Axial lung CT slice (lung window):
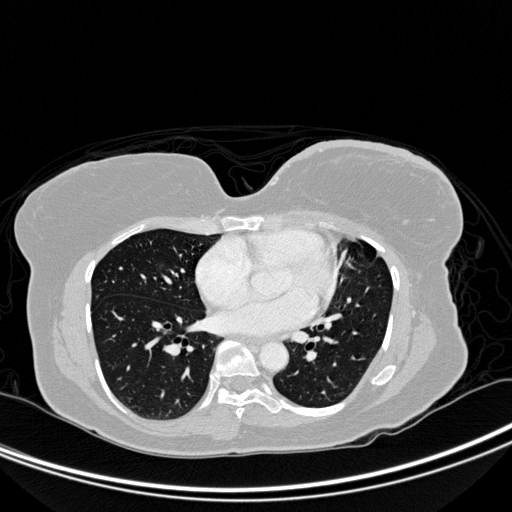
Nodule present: no